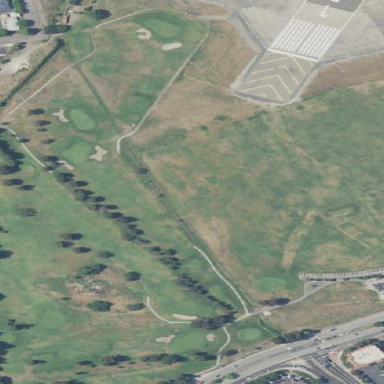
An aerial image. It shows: Golf course surrounded by greenery.